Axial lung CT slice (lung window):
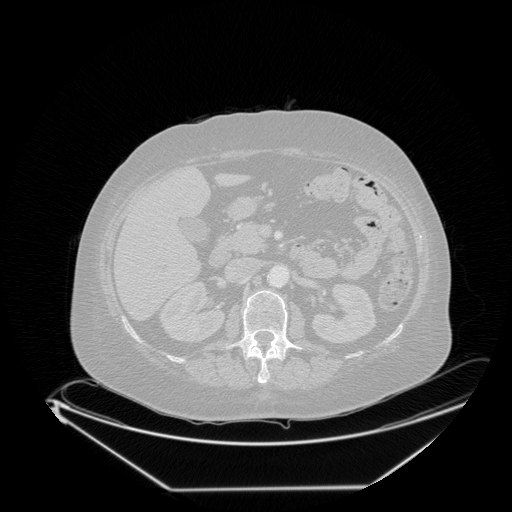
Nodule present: no